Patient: sex M, age 78
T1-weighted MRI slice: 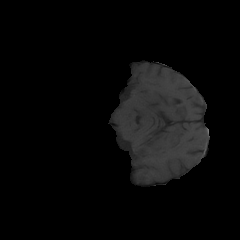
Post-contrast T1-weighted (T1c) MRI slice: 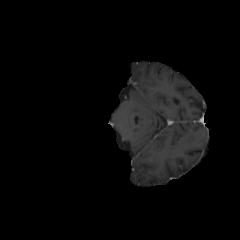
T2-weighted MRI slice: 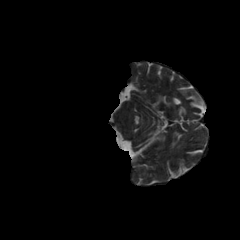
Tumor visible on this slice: no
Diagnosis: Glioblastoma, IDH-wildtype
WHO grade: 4